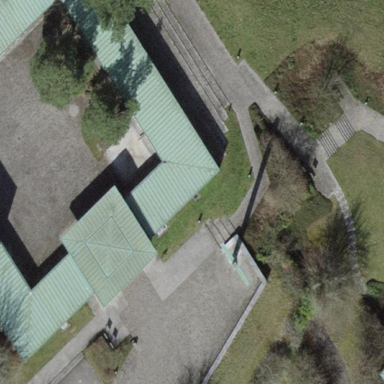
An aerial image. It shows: View of roof of building.